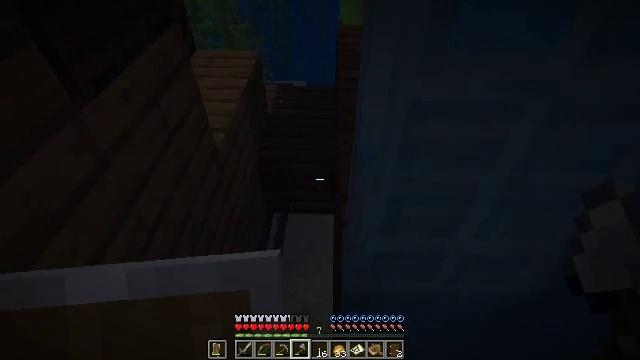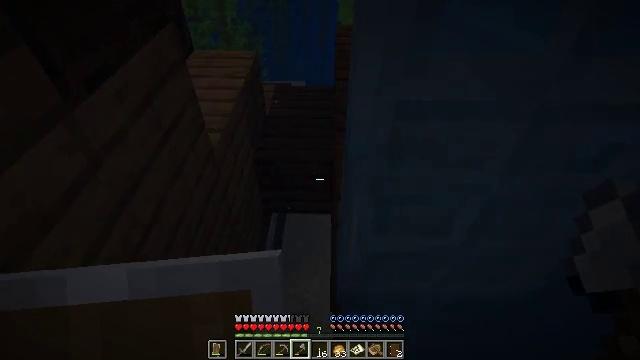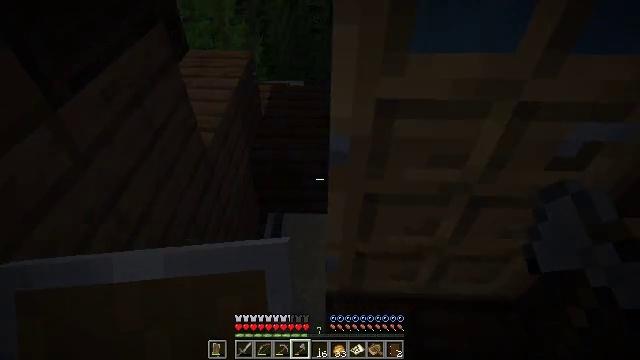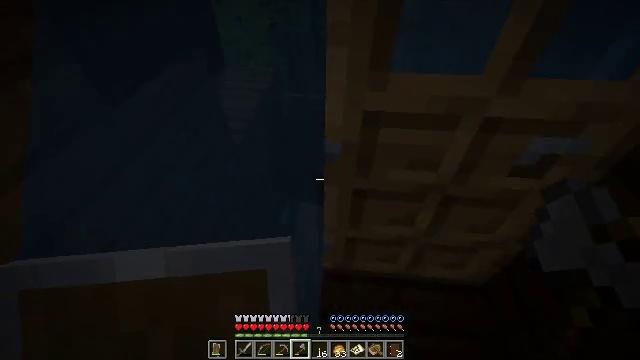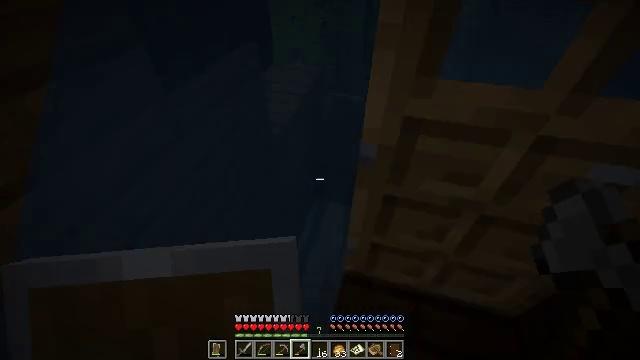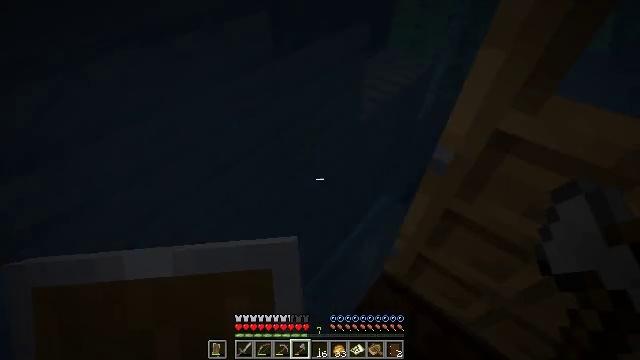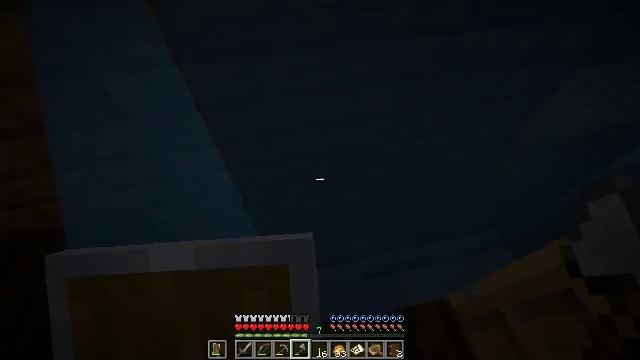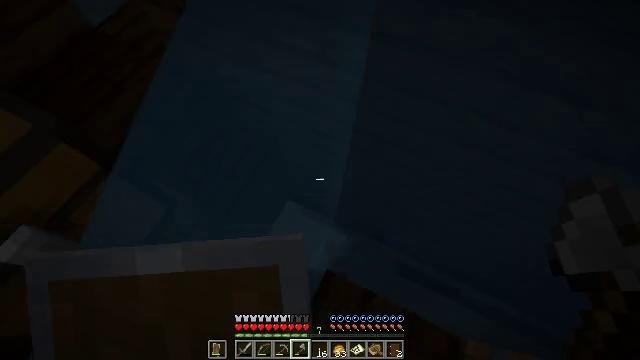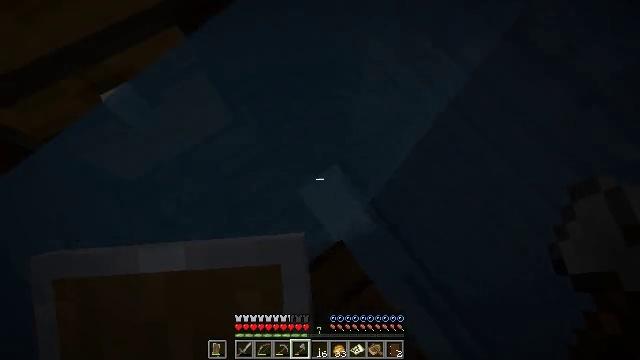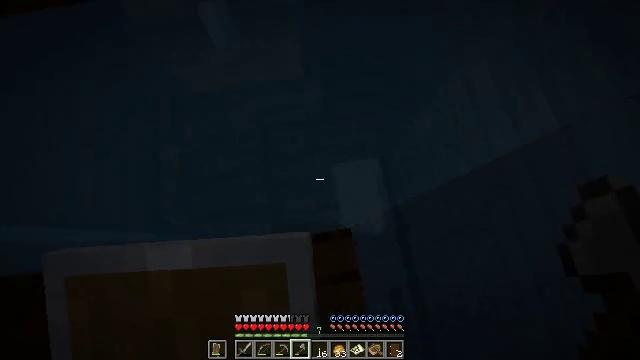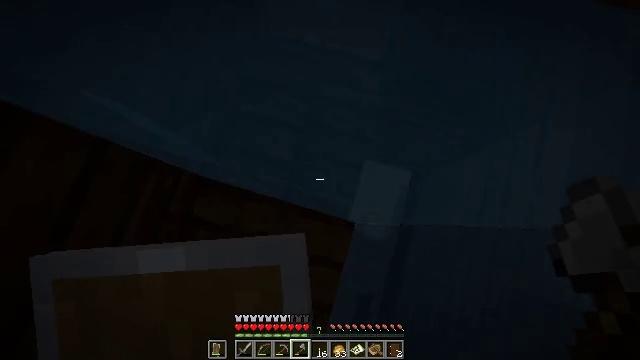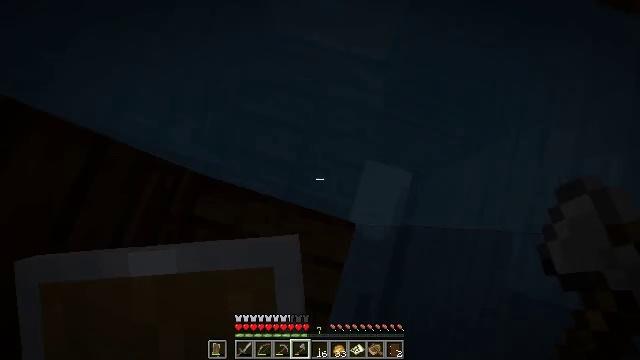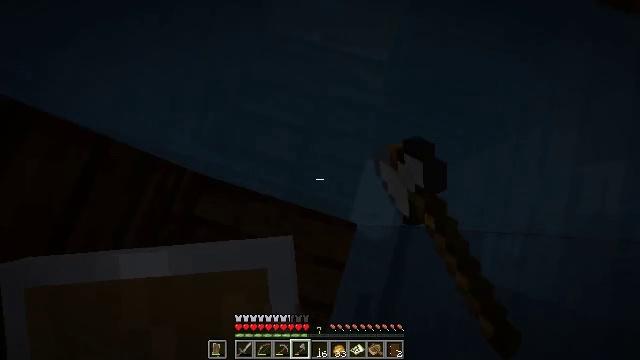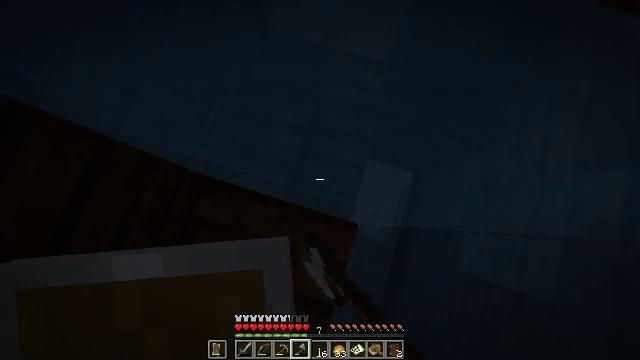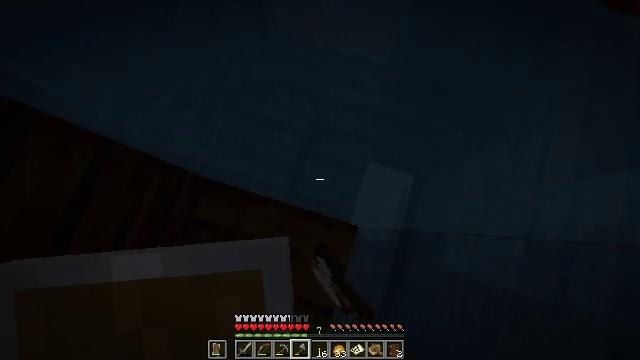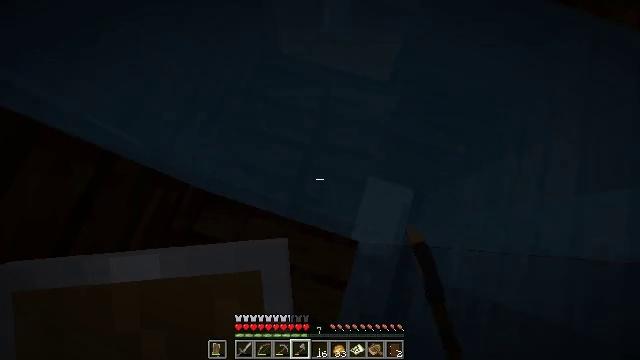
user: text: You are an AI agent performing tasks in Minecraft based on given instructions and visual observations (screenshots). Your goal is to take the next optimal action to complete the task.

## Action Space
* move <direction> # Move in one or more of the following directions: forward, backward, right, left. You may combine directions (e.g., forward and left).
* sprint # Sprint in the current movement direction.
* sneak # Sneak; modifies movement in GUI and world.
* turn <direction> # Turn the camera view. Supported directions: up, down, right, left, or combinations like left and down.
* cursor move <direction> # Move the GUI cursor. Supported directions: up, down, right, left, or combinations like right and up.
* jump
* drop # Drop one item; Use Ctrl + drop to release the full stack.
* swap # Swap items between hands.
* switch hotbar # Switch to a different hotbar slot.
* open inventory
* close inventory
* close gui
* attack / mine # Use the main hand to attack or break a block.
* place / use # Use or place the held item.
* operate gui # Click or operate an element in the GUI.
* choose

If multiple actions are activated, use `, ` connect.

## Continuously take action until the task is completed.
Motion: motion action
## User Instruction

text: Harvest the dark oak stairs for reuse.
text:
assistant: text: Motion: move right
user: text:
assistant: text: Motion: move right
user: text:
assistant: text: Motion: turn left
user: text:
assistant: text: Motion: turn left
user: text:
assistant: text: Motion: turn left and down
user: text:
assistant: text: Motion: turn left and down
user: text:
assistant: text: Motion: turn left and down
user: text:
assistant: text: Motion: turn left and down
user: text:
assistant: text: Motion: turn left and down
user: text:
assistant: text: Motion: turn left and down
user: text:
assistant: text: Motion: attack / mine
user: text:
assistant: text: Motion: attack / mine
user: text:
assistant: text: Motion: attack / mine
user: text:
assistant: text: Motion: attack / mine
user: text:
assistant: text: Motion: turn up, attack / mine
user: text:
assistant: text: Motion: turn up, attack / mine
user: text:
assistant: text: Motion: attack / mine
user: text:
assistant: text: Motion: attack / mine
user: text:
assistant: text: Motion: attack / mine
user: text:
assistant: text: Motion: attack / mine
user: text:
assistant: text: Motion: attack / mine
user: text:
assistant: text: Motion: attack / mine
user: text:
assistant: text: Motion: turn left, attack / mine
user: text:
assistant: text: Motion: attack / mine
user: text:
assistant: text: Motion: attack / mine
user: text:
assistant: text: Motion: attack / mine
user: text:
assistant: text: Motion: attack / mine
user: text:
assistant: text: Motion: attack / mine
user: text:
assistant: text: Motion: attack / mine
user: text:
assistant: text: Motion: attack / mine